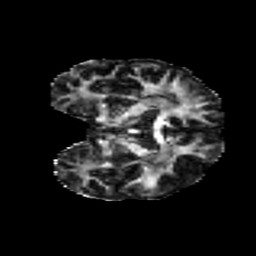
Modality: FA
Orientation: coronal
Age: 26
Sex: female
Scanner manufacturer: ge
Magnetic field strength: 3 T
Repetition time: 7.8 s
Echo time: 0.0606 s